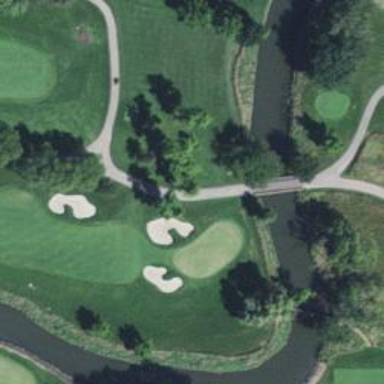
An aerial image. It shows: Golf hole.